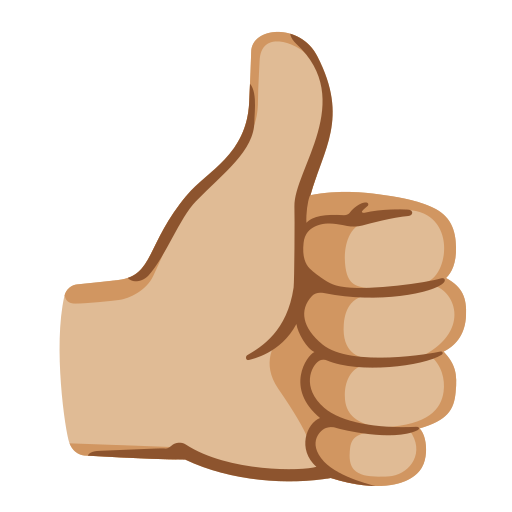
Emoji: 👍🏼